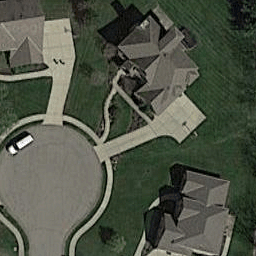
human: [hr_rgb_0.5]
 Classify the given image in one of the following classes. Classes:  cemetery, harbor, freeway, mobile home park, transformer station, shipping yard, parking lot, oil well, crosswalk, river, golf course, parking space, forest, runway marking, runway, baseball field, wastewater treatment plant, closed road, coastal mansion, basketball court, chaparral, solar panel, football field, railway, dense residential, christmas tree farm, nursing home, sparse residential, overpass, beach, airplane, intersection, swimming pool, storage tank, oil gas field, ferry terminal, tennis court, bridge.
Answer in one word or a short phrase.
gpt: closed road